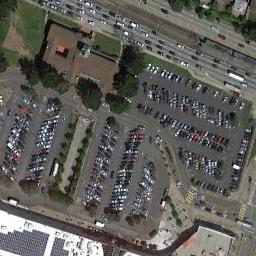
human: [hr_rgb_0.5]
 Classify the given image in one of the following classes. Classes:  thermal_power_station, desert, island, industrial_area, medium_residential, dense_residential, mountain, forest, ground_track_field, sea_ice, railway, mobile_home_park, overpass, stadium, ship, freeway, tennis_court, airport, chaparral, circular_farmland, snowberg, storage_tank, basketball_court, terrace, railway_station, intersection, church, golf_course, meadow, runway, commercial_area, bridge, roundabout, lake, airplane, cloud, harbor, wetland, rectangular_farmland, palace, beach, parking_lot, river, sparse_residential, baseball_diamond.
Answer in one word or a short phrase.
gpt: parking_lot